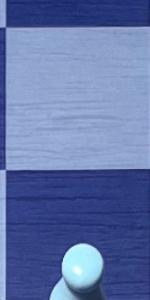
Label: Empty